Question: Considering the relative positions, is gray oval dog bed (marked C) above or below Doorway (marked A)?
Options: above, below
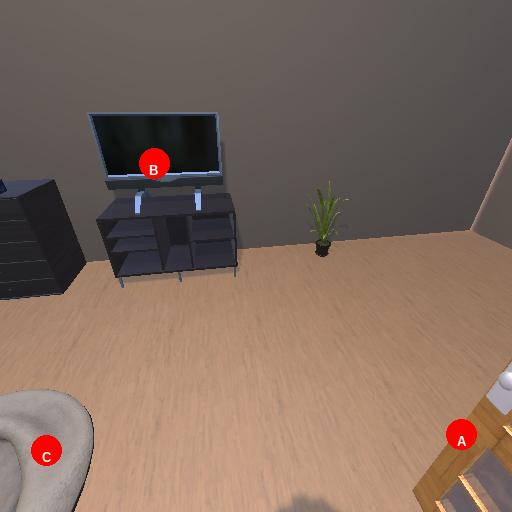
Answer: above